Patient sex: M
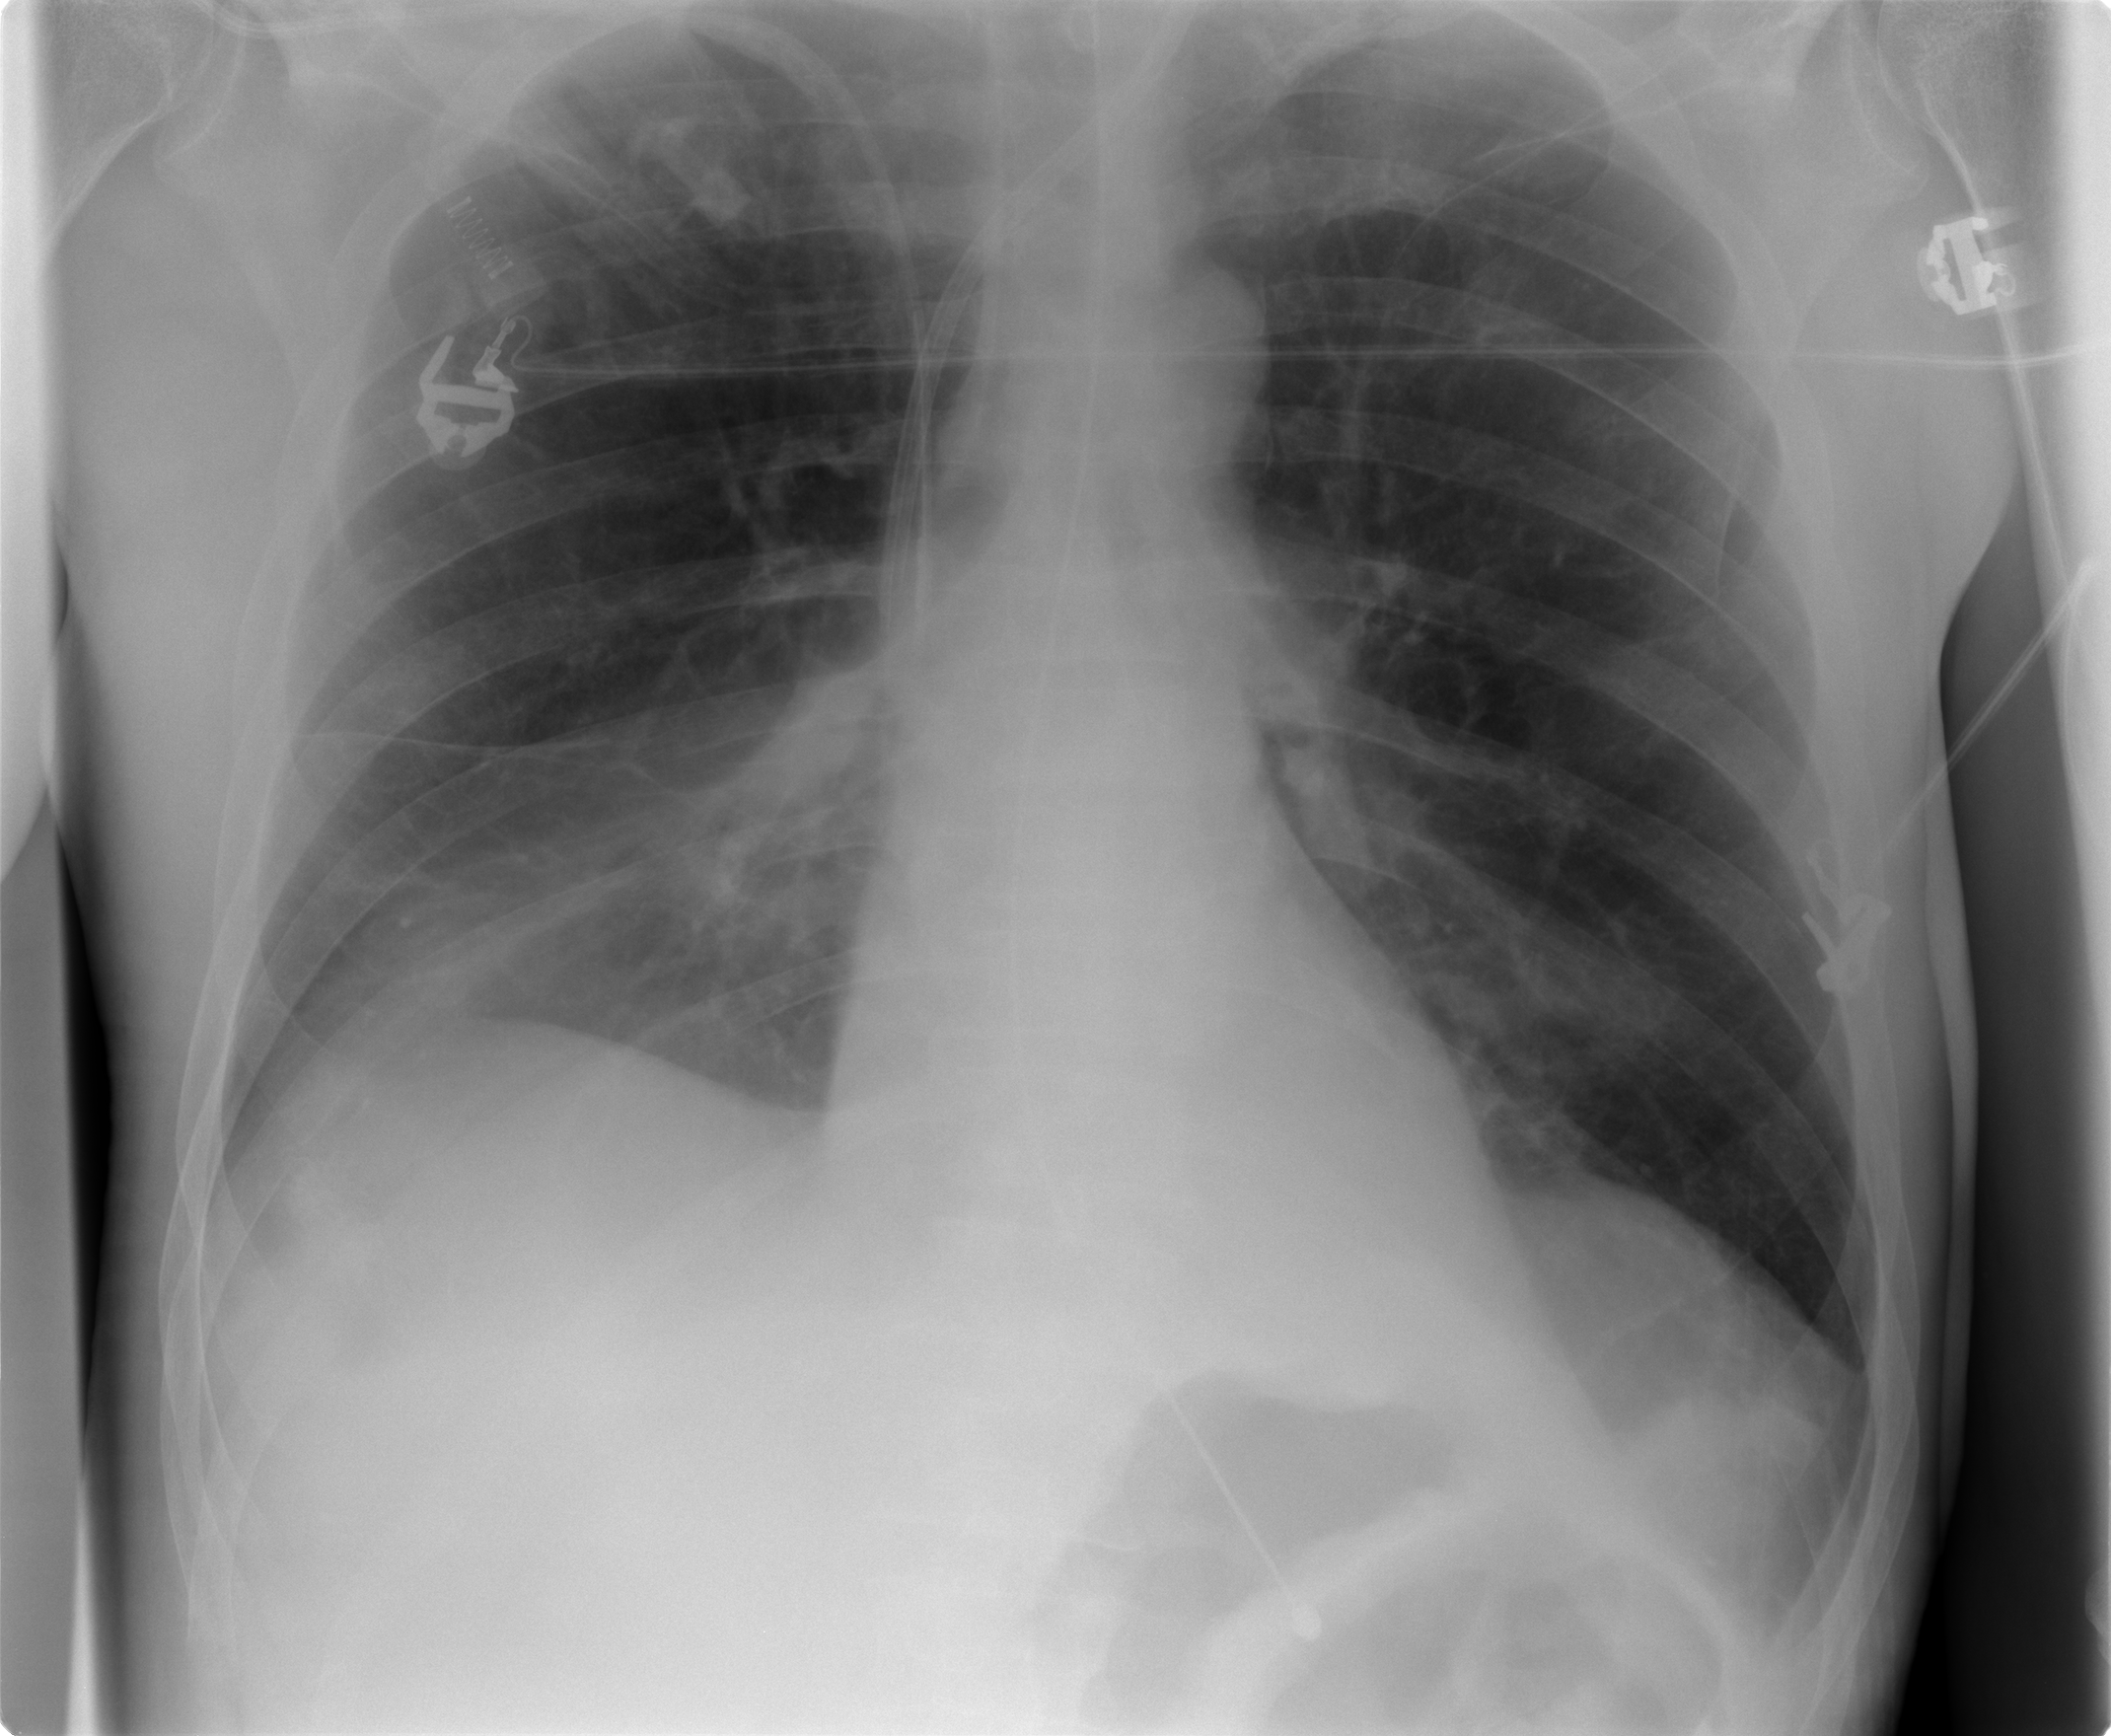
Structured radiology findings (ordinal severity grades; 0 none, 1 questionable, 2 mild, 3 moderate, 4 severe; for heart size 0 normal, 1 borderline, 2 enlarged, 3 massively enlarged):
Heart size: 0
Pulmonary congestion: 0
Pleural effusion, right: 1
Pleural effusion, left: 1
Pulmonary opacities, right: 0
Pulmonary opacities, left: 0
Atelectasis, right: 2
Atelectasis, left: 1